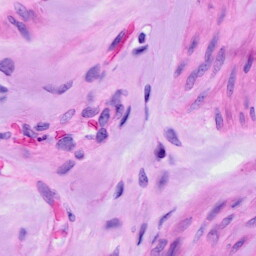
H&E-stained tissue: Ovarian